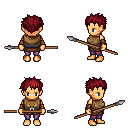
a pixel art fantasy rpg character, female body template, human, tanned skin, leather chest armor, magenta pants, brunette bedhead hairstyle, cloth bracers, spear, four views (front, back, left, right), 2x2 character sprite sheet, small pixel art, hard edges, no anti-aliasing